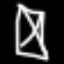
Label: hourglass